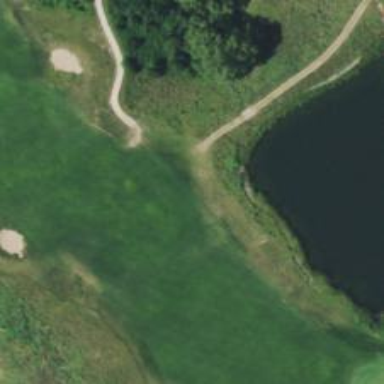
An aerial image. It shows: Golf fairway surrounded by grass.